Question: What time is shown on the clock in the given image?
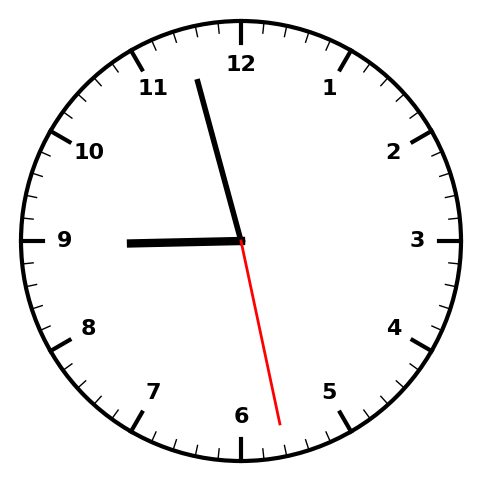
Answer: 08:57:28